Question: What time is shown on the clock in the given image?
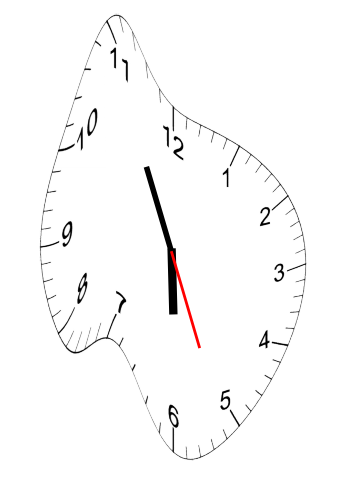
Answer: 05:55:26